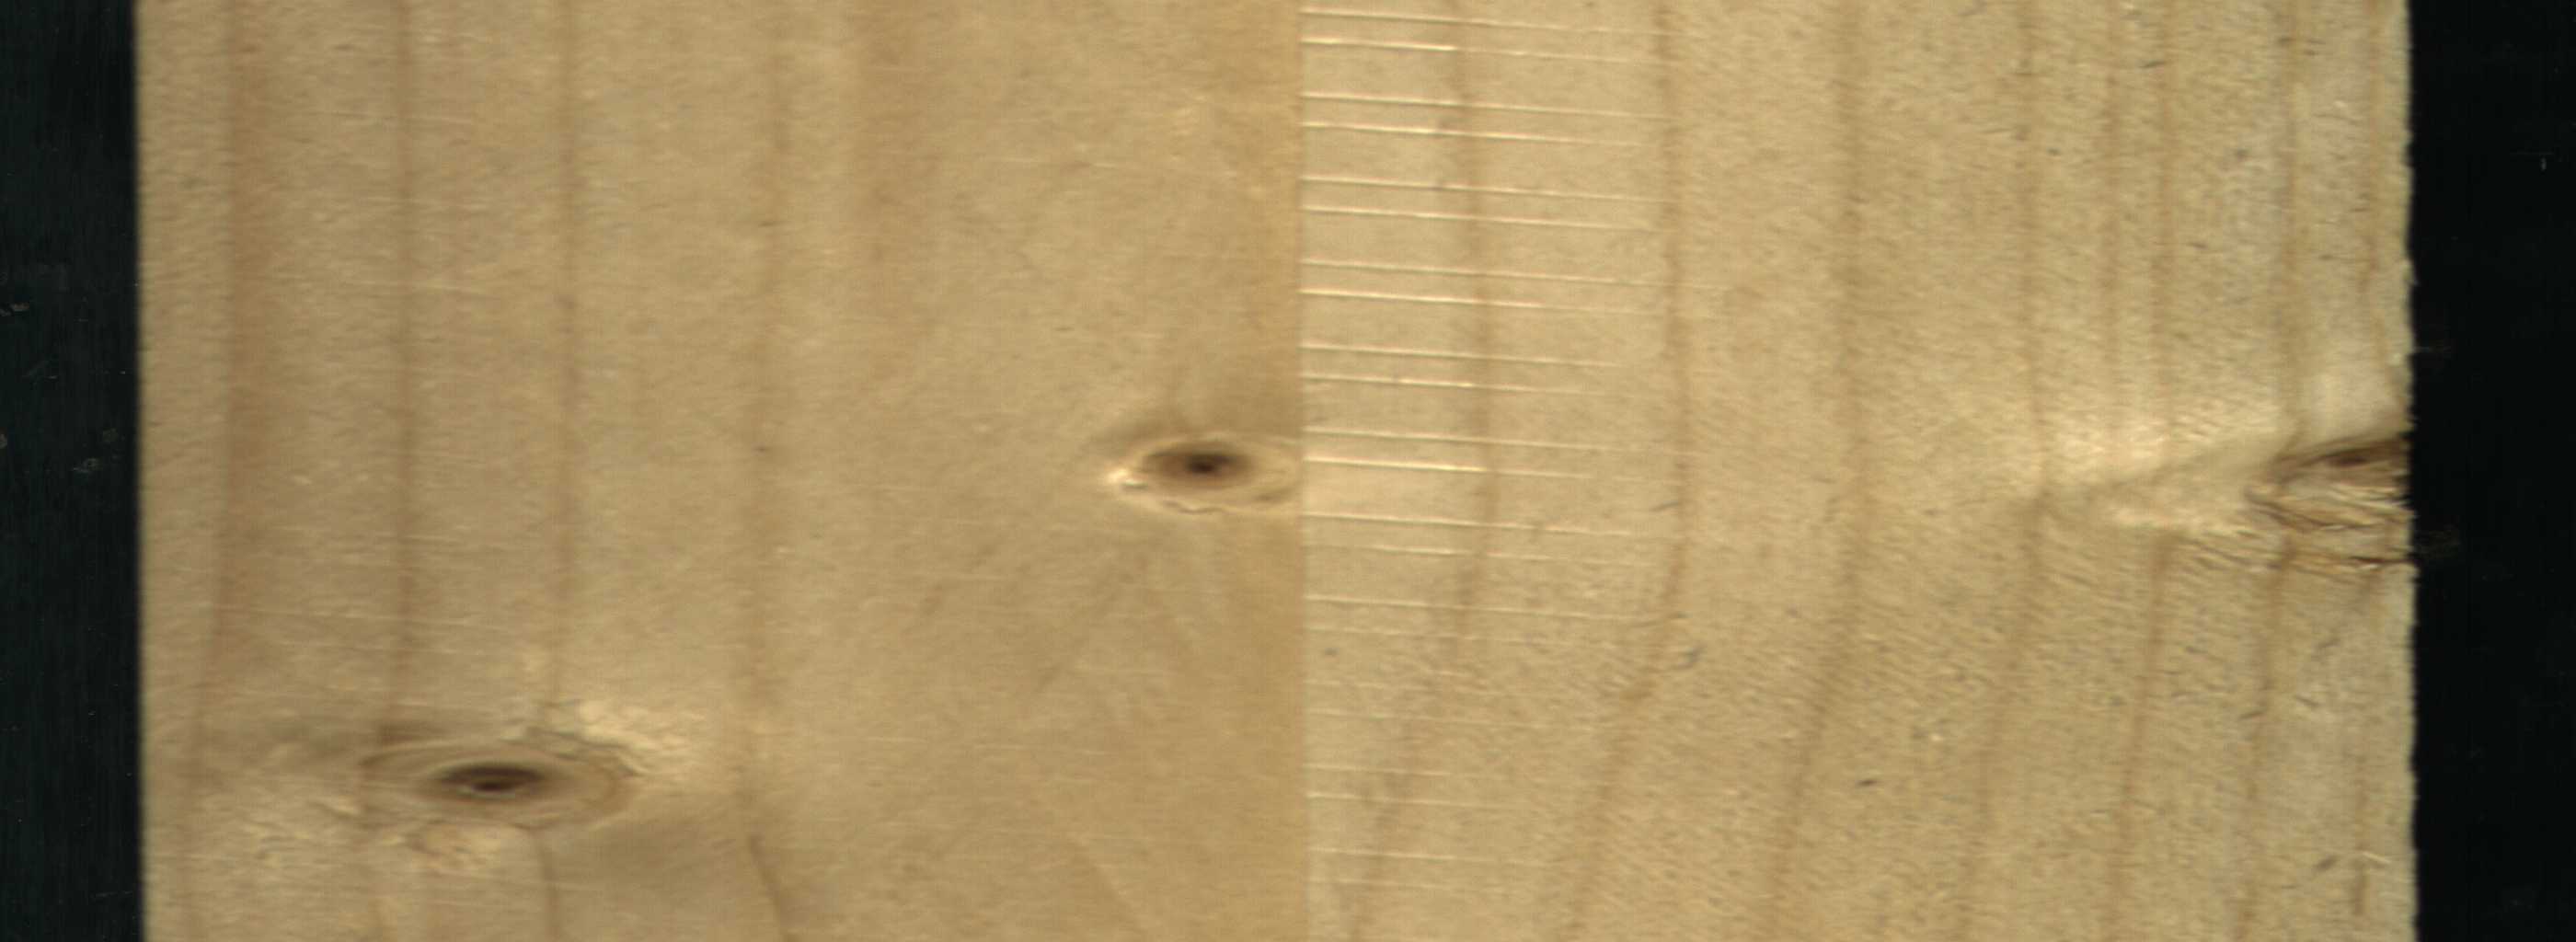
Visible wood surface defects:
Live_Knot
Live_Knot
Live_Knot